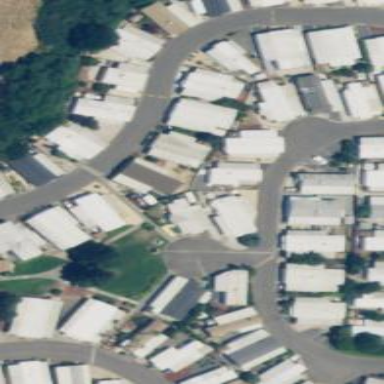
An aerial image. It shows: Residential area designated as trailer park.